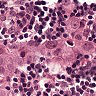
Metastatic tissue present: yes